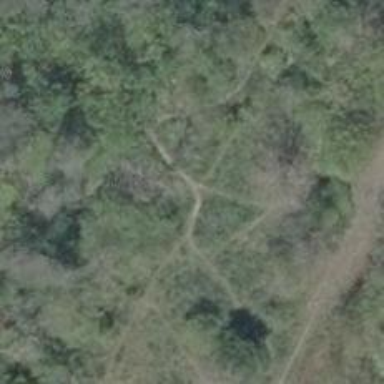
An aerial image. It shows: Dirt path.